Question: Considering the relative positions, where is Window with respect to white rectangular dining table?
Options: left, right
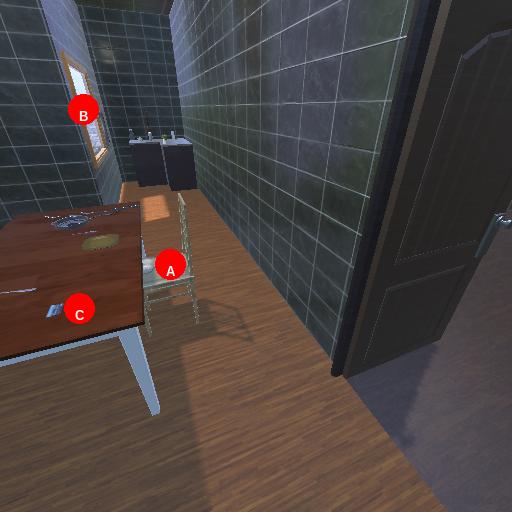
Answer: left